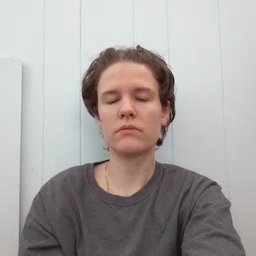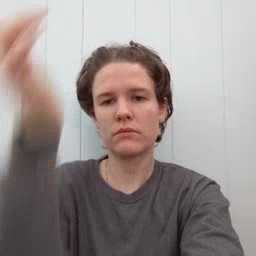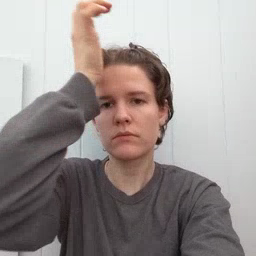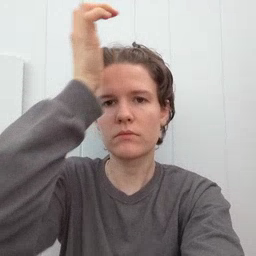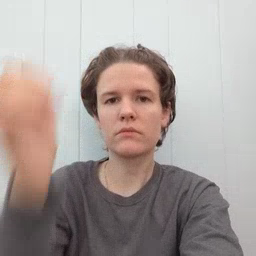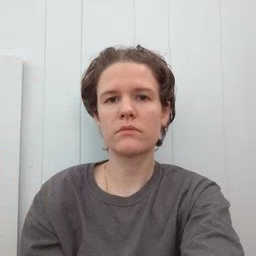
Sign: garbage